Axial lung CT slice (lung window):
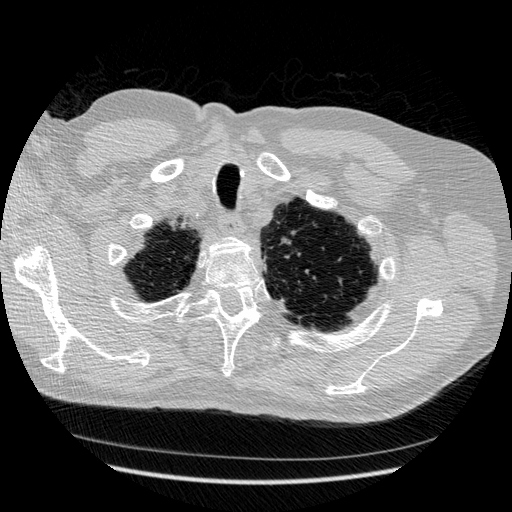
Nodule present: no